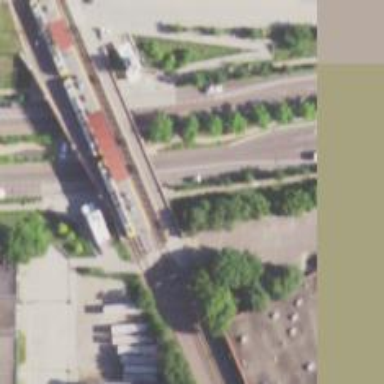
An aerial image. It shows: Bridge for light rail railway electrified with contact line.